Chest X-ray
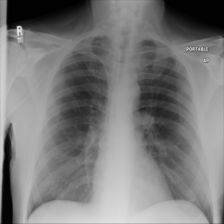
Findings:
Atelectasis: negative
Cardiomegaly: negative
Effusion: negative
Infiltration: negative
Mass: negative
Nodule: negative
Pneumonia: negative
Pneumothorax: negative
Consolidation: negative
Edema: negative
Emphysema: negative
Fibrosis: negative
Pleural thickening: negative
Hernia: negative